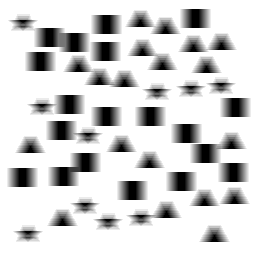
Squares: 19
Triangles: 19
Stars: 10
Total shapes: 48